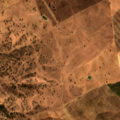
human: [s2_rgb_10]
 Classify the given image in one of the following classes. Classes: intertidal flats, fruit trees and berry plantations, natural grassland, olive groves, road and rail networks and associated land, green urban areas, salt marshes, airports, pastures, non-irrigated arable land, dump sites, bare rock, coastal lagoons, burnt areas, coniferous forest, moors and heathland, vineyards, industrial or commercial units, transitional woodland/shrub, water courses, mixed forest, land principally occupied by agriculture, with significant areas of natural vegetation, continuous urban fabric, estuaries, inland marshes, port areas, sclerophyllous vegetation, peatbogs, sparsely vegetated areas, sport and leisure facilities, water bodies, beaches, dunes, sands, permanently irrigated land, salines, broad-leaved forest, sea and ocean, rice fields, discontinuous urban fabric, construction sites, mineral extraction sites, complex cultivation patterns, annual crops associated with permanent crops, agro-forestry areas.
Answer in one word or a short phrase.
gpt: non-irrigated arable land, agro-forestry areas, transitional woodland/shrub